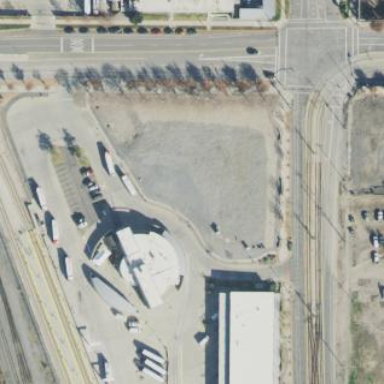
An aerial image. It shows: Bus station that also serves as public transport station.